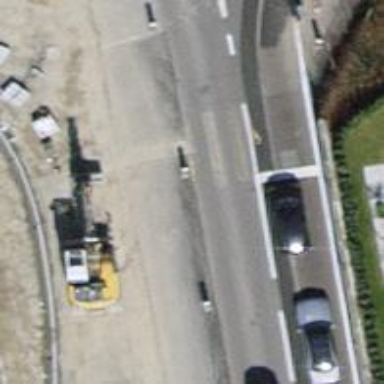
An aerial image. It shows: Asphalt footway with marked crossing and pedestrian island.